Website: macys
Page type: billing-address
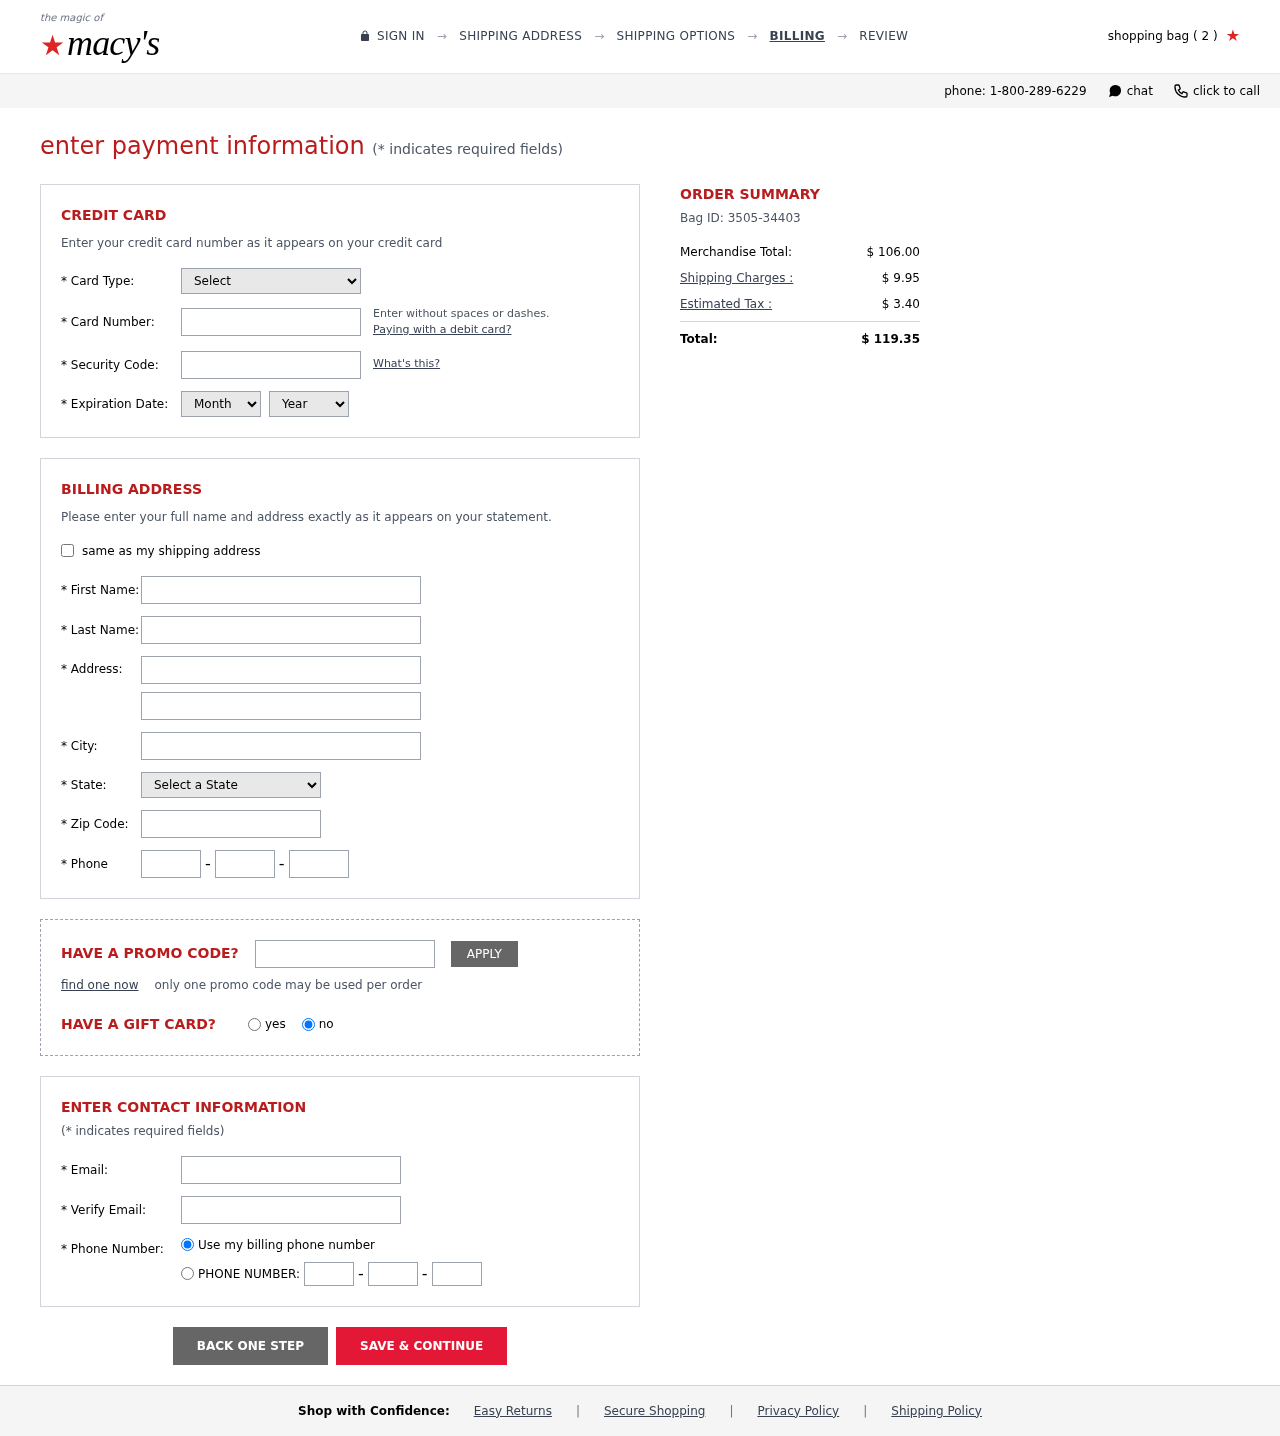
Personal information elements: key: PII_CARD_CVV
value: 977
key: PII_CARD_EXPIRY_MONTH
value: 08
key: PII_CARD_EXPIRY_YEAR
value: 26
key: PII_CARD_NUMBER
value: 2242 3462 2296 7011
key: PII_CARD_TYPE
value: Mastercard
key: PII_CITY
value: Port Melindafurt
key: PII_EMAIL
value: mingram@gmail.com
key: PII_FIRSTNAME
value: Melanie
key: PII_LASTNAME
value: Ingram
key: PII_PHONE_AREA
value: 948
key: PII_PHONE_PREFIX
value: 924
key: PII_PHONE_SUFFIX
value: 5893
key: PII_POSTCODE
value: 97086
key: PII_STATE_ABBR
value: HI
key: PII_STREET
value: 8026 Andersen Stream Suite 610
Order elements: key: ORDER_NUM_ITEMS
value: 2
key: ORDER_ID
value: Bag ID: 3505-34403
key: ORDER_SUBTOTAL
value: $ 106.00
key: ORDER_SHIPPING_COST
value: $ 9.95
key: ORDER_TAX
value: $ 3.40
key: ORDER_TOTAL
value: $ 119.35